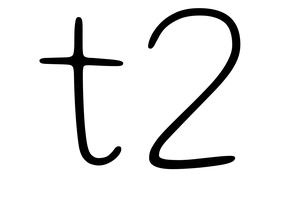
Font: Gluten_Thin